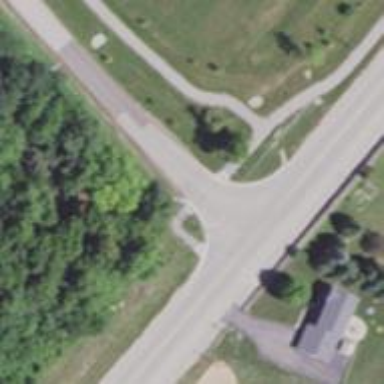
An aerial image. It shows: Marked road crossing.